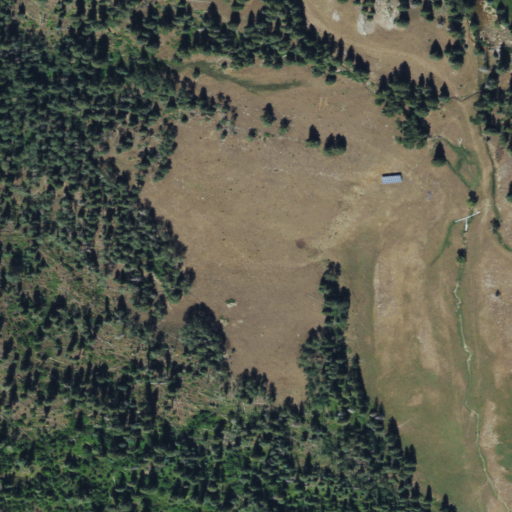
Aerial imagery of valley in Colorado named Long Hollow containing evergreen forest, pasture, mixed forest, deciduous forest, and shrub